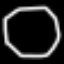
Label: octagon